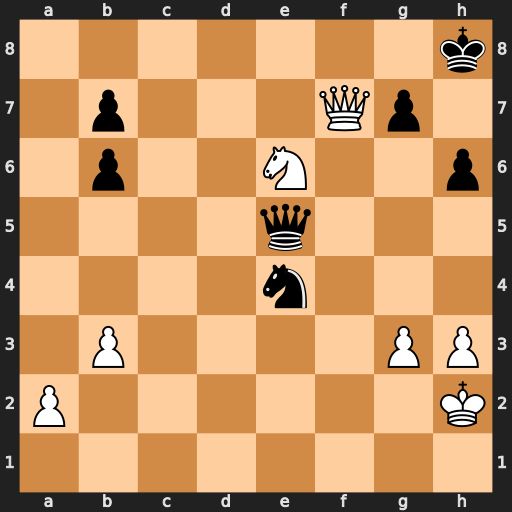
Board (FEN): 7k/1p3Qp1/1p2N2p/4q3/4n3/1P4PP/P6K/8
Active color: w
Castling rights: -
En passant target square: -
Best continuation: Qe8+ Kh7 Nf8+